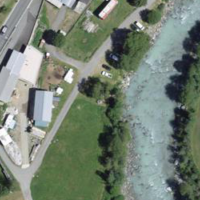
EUNIS habitat code: 24
Species observed at this site:
Berberis vulgaris